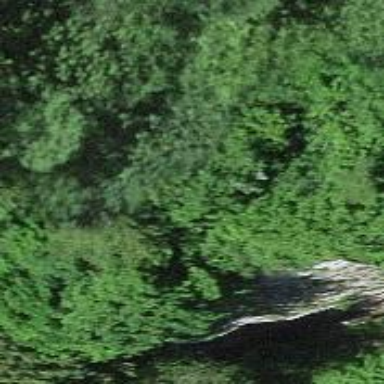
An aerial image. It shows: Cliff in nature.